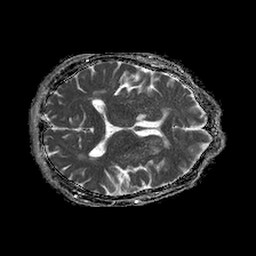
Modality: ADC
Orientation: axial
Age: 72
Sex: female
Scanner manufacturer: philips
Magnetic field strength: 1.5 T
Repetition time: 4.6 s
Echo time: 0.08631 s